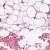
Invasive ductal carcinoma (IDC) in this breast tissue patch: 0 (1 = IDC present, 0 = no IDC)